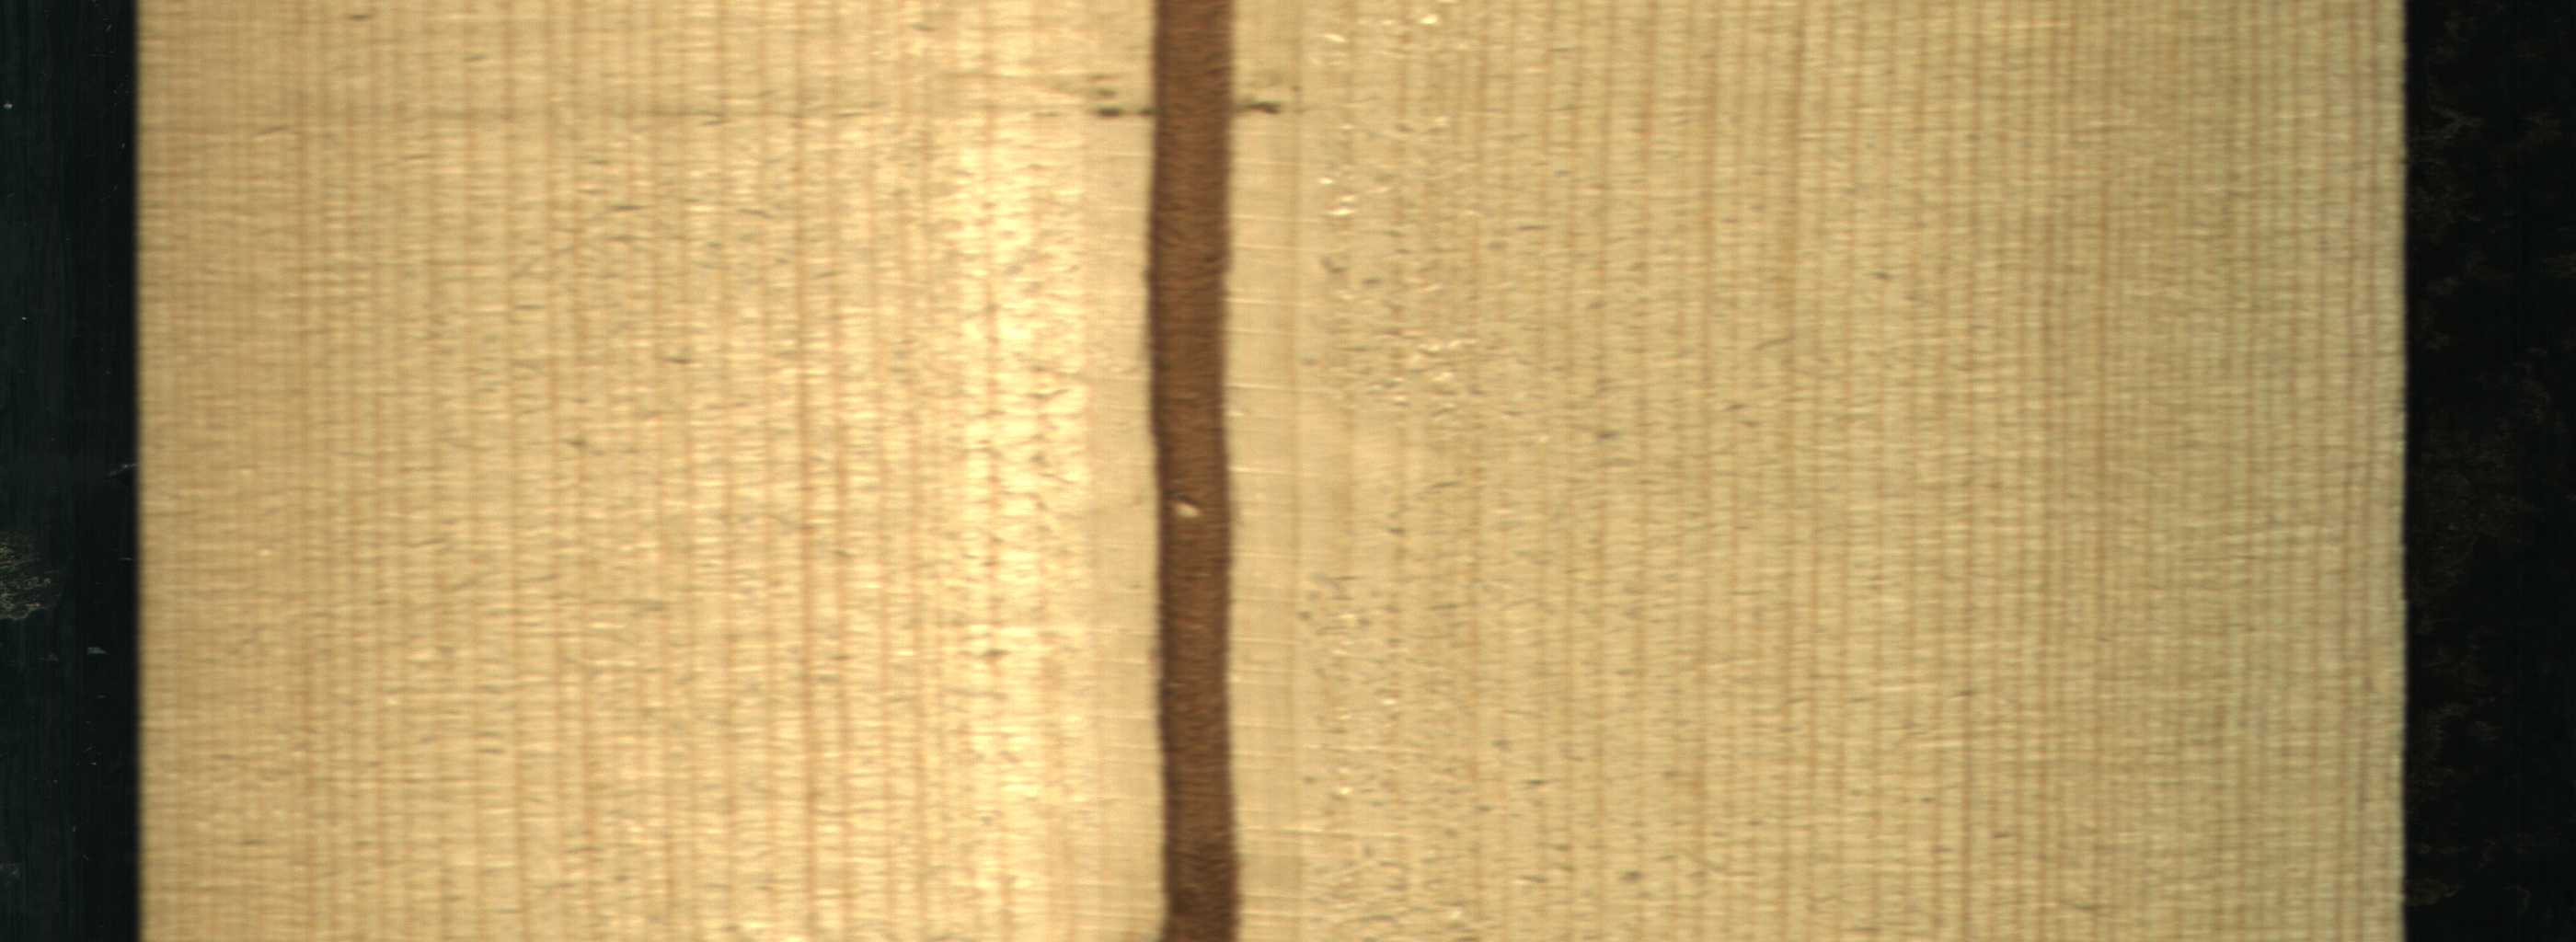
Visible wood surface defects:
Marrow